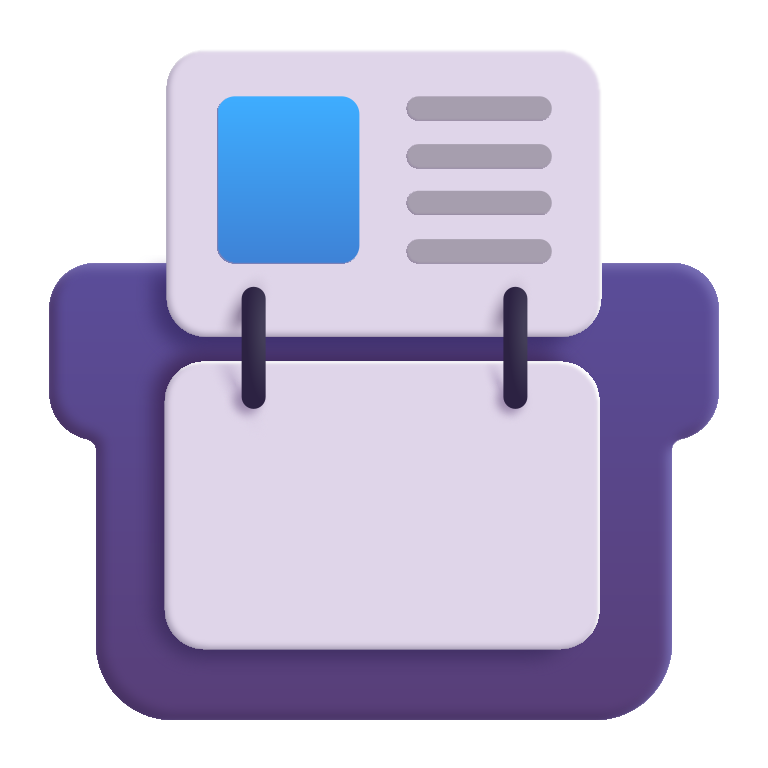
card index color